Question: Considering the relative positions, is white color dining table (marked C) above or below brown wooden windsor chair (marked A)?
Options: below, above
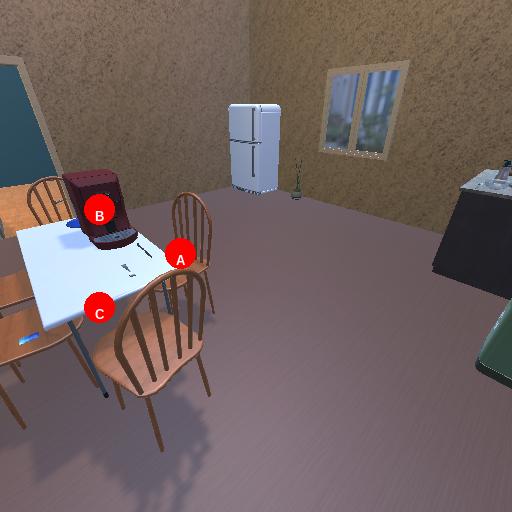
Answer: below